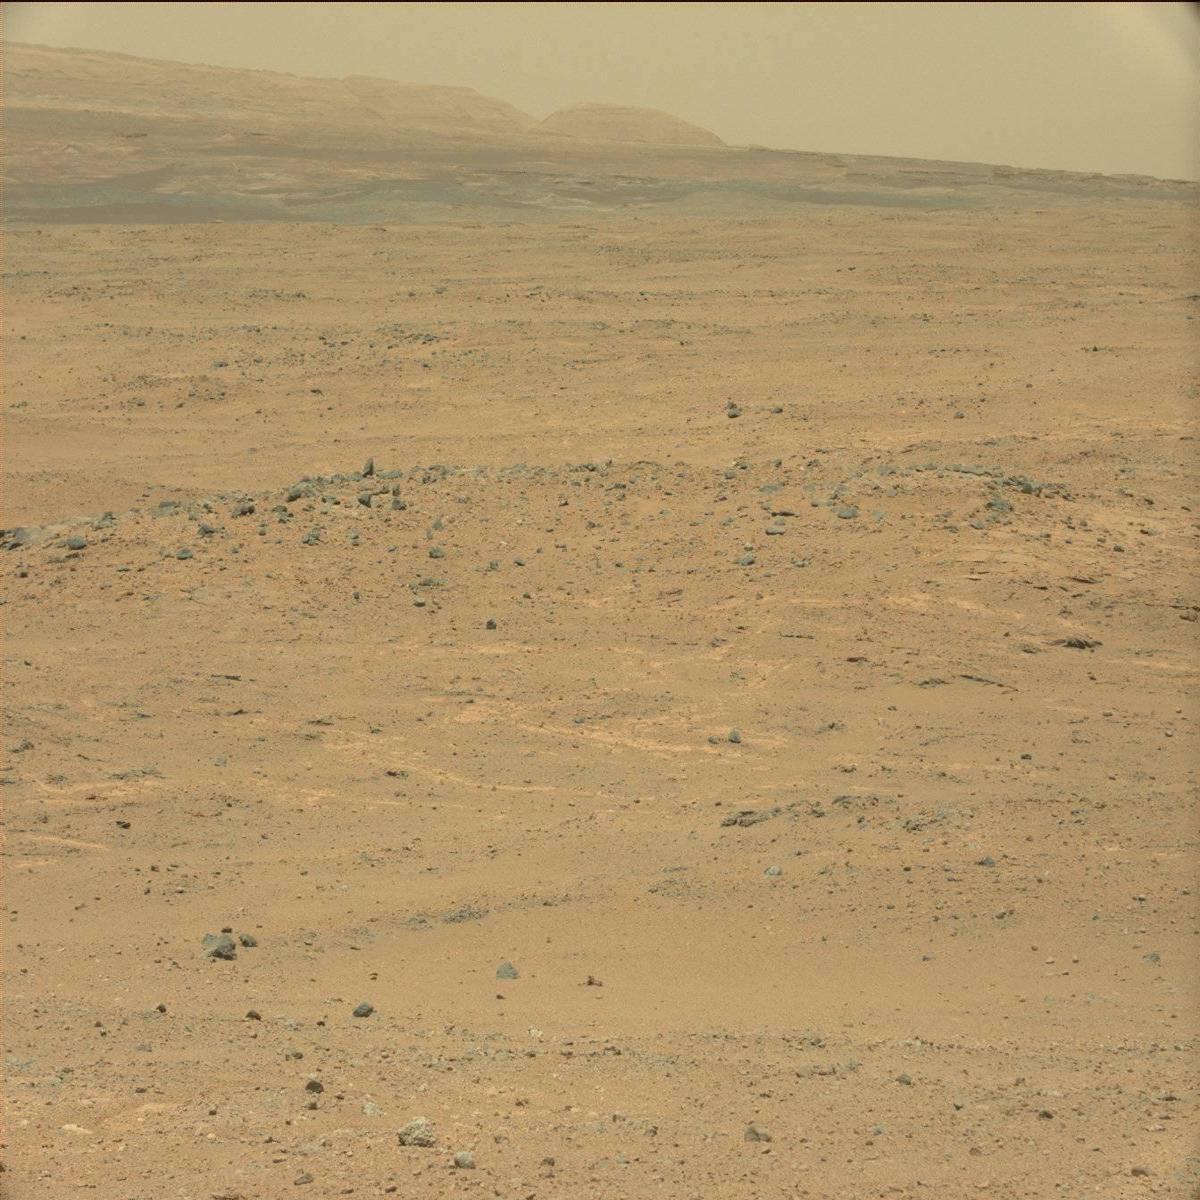
Terrain classes present: Bedrock, Ridge, Rock, Sand / Soil, Sky